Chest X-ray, PA view. Patient: 58 years old, sex M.
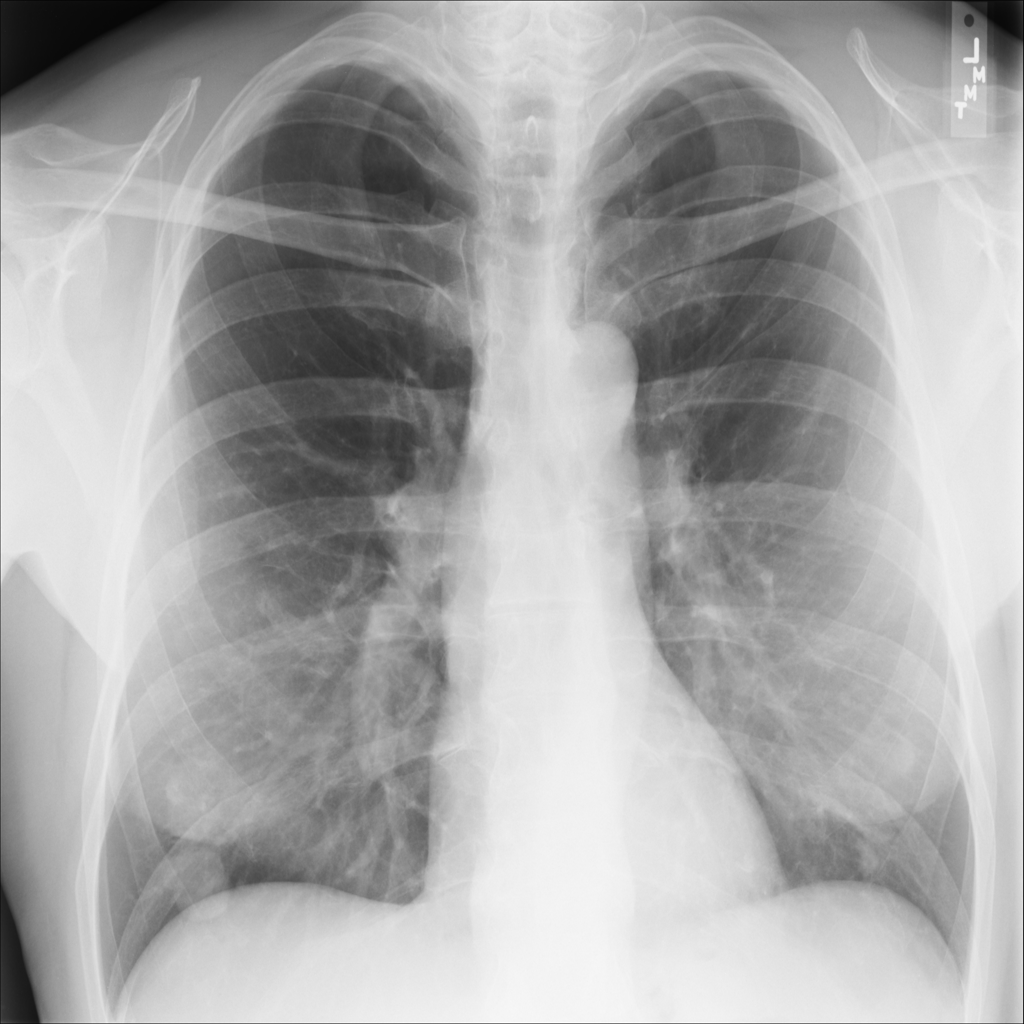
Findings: Nodule